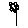
Label: flower